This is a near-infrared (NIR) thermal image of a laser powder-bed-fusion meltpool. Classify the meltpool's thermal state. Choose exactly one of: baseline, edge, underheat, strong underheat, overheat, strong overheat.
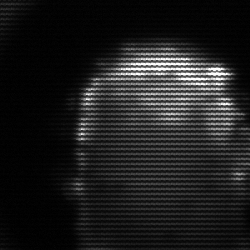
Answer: baseline